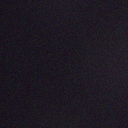
Screen state: off